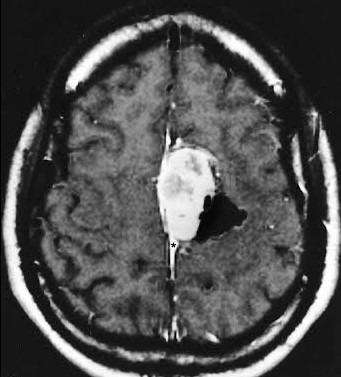
Label: meningioma